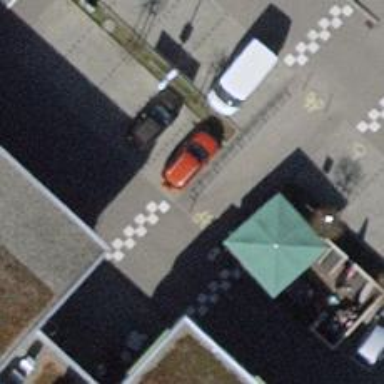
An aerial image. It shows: Bicycle parking area with wall loops for securing bikes.